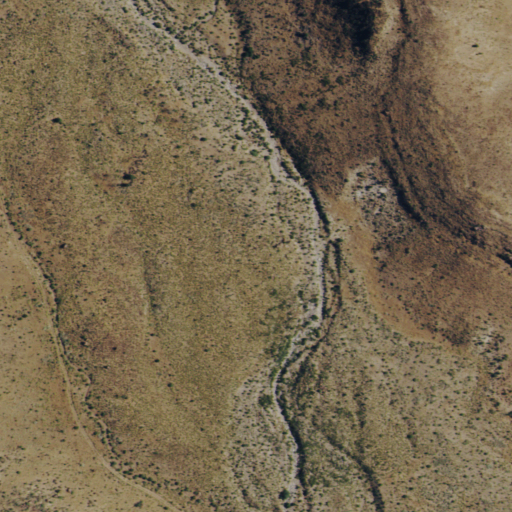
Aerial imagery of valley in Nevada named Boulder Canyon containing shrub and grassland